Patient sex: F
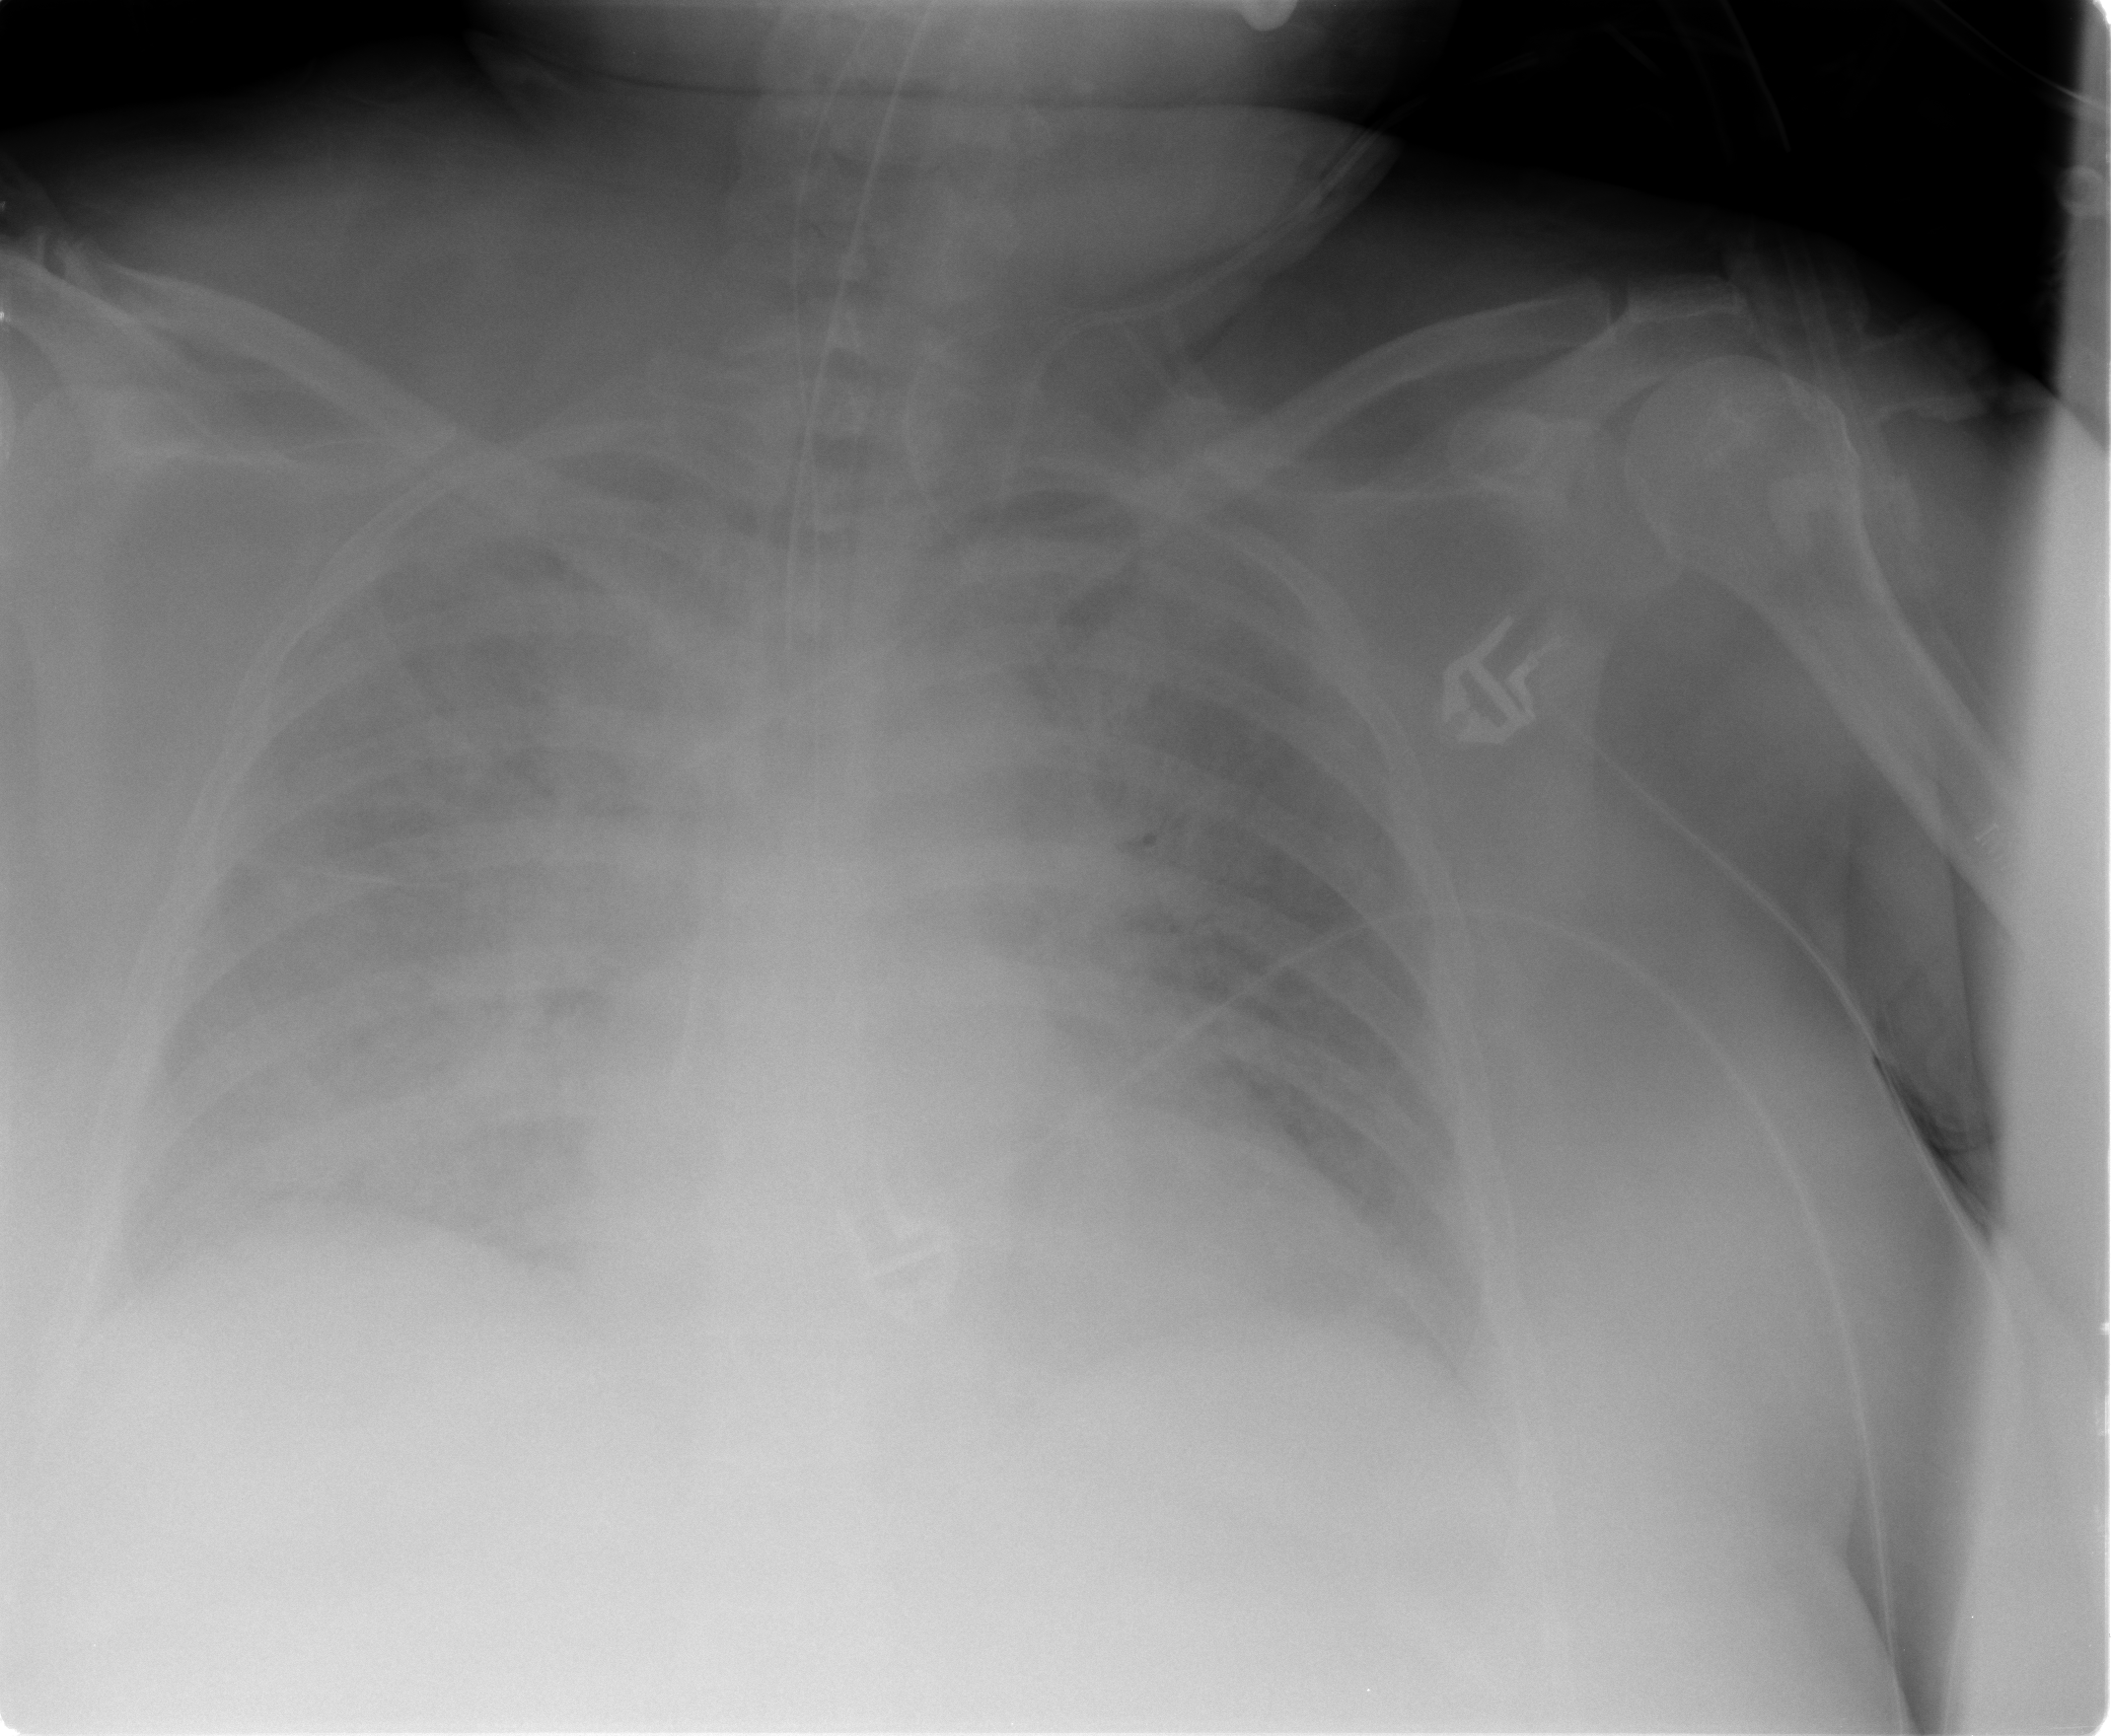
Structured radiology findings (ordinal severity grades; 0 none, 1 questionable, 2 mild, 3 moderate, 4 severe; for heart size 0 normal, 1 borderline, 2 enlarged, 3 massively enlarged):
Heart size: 2
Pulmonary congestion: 3
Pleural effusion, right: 3
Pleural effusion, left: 2
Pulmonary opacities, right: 3
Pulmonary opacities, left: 3
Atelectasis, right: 3
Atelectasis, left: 3